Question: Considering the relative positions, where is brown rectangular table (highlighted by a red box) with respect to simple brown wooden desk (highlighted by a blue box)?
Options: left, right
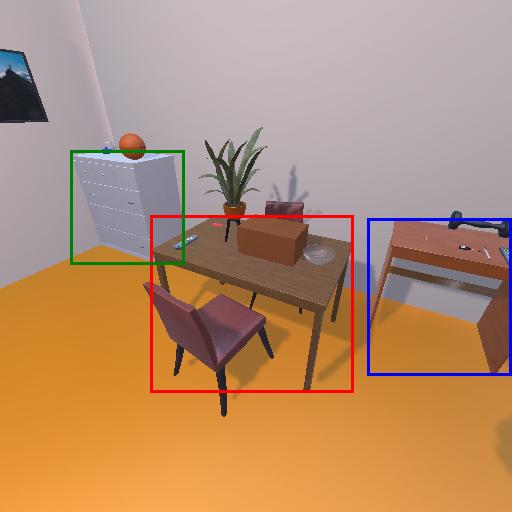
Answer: left